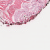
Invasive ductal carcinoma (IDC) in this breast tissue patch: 0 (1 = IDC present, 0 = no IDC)